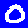
Digit: 0